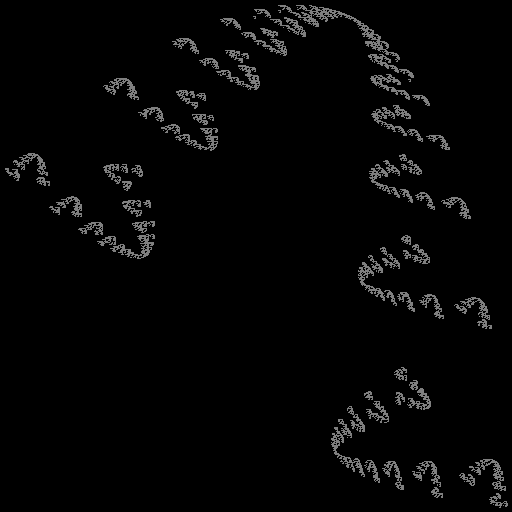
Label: zigzag